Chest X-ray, PA view. Patient: 32 years old, sex M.
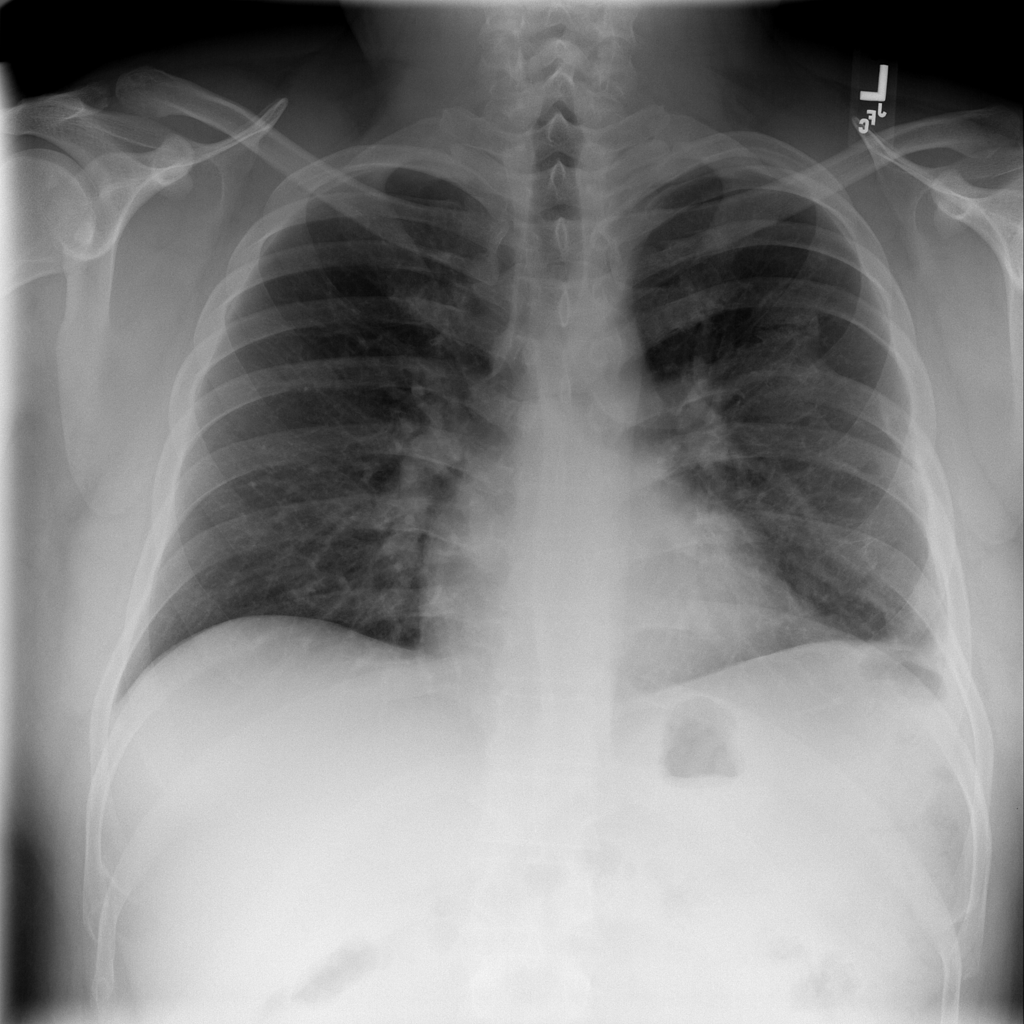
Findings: No Finding